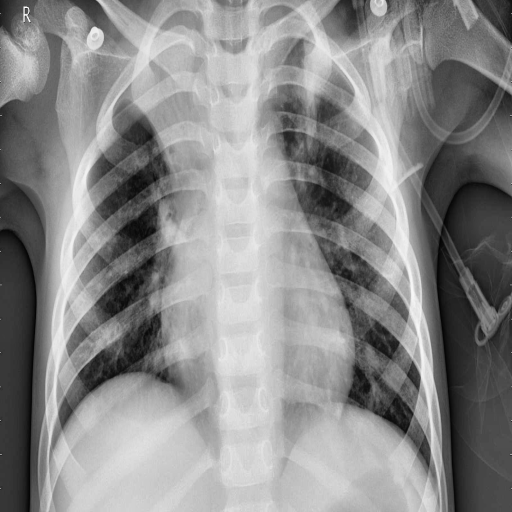
Finding: PNEUMONIA